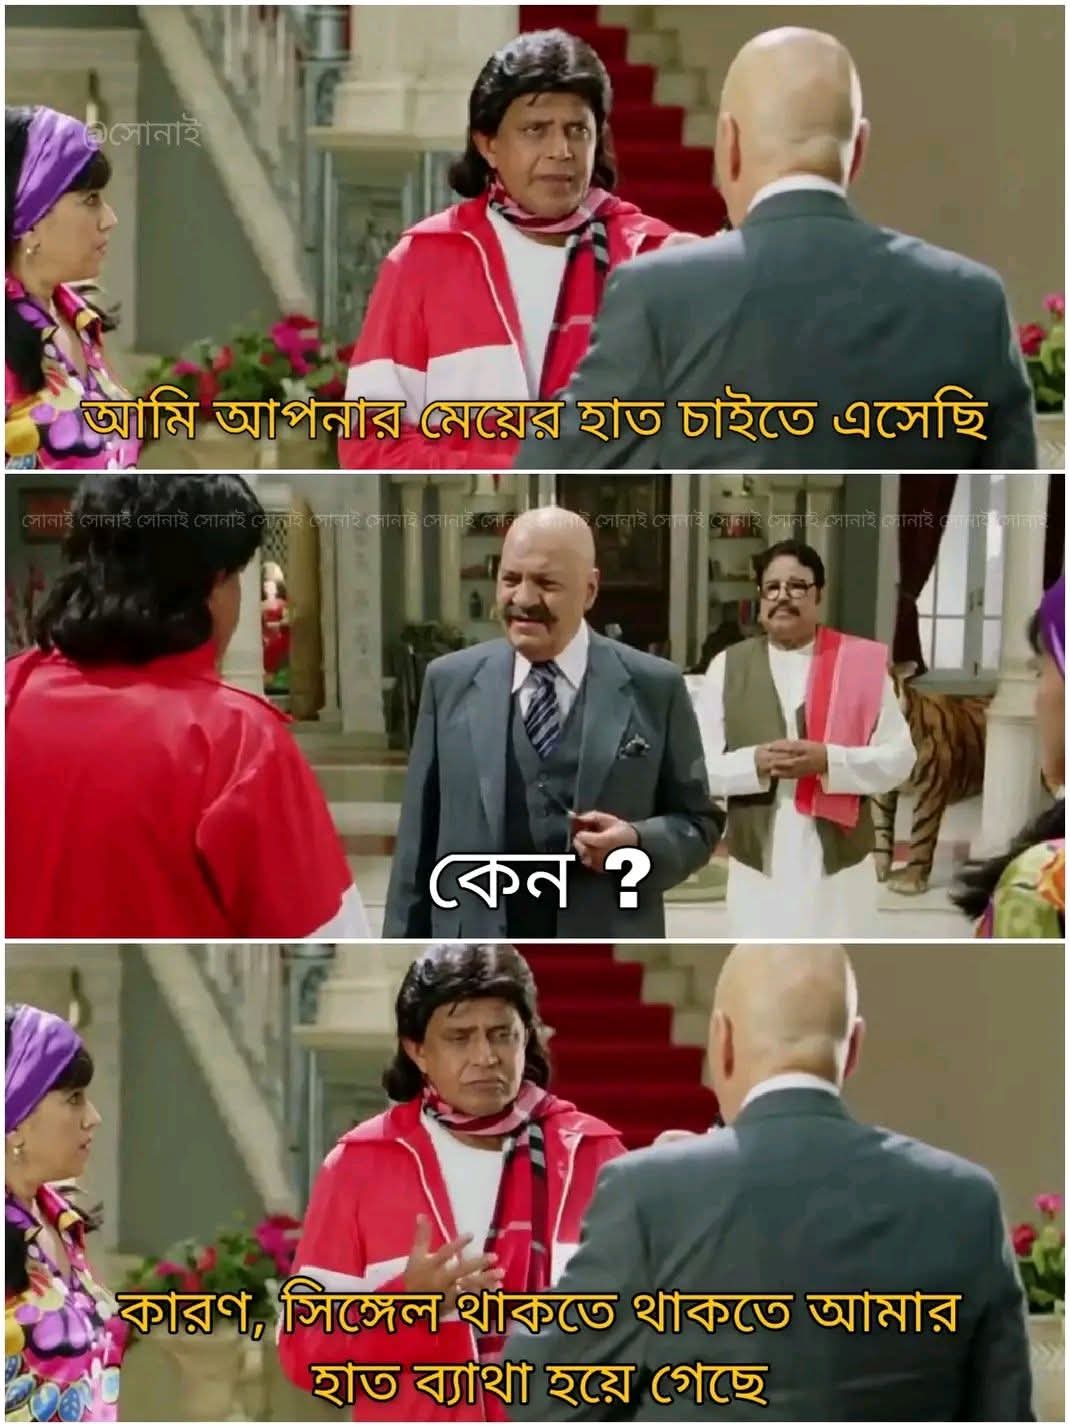
Text:  আমি আপনার মেয়ের হাত চাইতে এসেছি সোনাই সোনাই সোলাই সোনাই সোদা সোমাই সোনাই সেচনাই সোন কেন? কারণ, সিঙ্গেল থাকতে থাকতে আমার হাত ব্যাথা হয়ে গেছে
Label: Non Hate